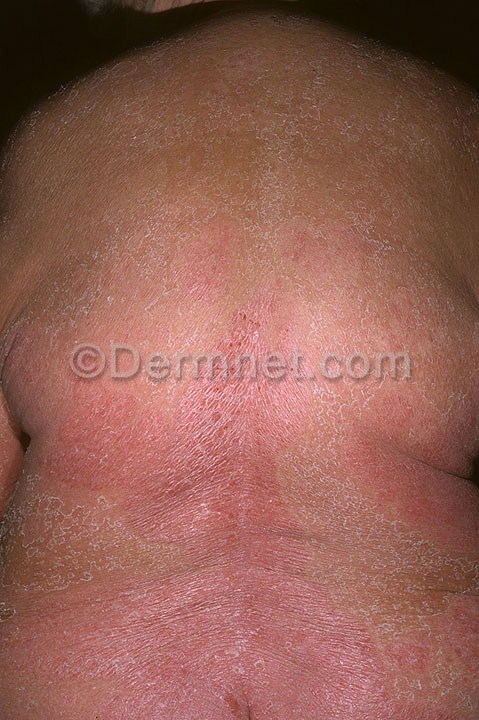
Disease: Psoriasis pictures Lichen Planus and related diseases